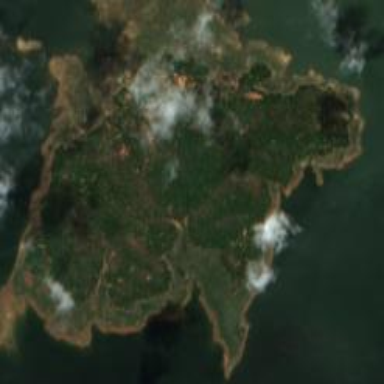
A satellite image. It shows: Island.